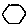
Label: hexagon